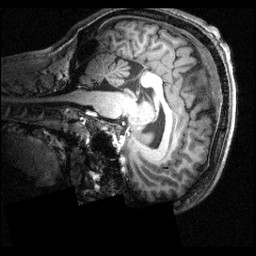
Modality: T1w
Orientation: sagittal
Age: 20
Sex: male
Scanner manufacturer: siemens
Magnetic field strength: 3.951 T
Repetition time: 1.5 s
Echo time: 0.00335 s